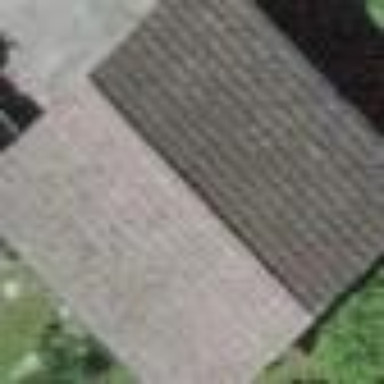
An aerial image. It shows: Garage.